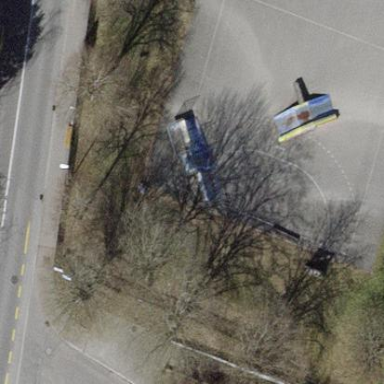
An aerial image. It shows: Asphalt pitch designated for skateboarding and BMX riding.